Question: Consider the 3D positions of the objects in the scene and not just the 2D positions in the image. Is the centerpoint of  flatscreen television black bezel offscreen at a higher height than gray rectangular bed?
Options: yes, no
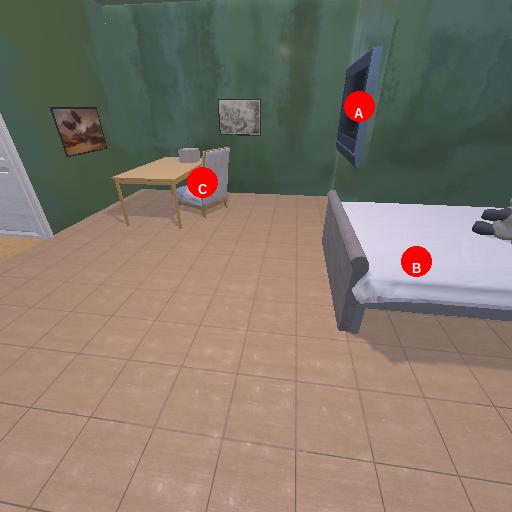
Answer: yes